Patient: sex F, age 69
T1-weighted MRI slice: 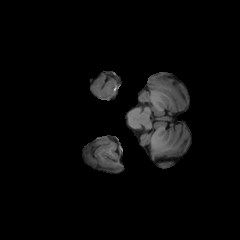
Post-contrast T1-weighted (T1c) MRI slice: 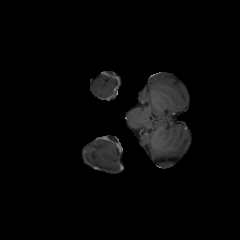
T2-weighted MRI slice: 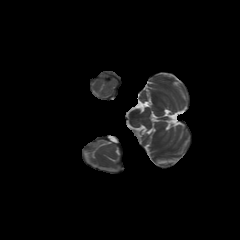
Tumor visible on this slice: no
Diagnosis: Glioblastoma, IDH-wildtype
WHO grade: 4